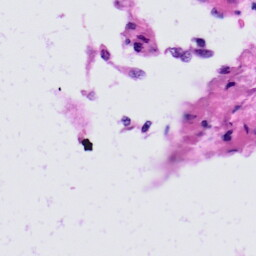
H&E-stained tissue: Skin